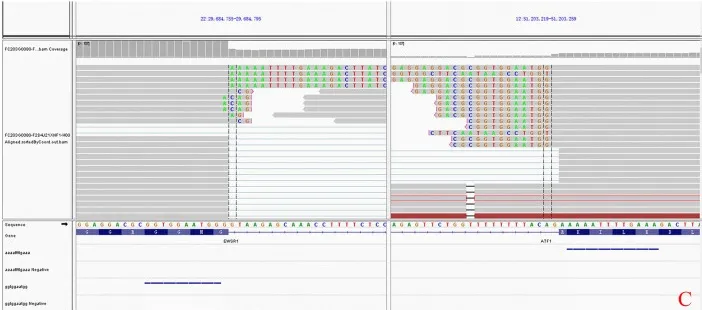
Molecular characteristics of the lesion. (C) Whole-transcriptome sequencing analysis confirmed that the fusion involved exon 8 of EWSR1 and exon 4 of ATF1.
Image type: pathology (immunostaining)